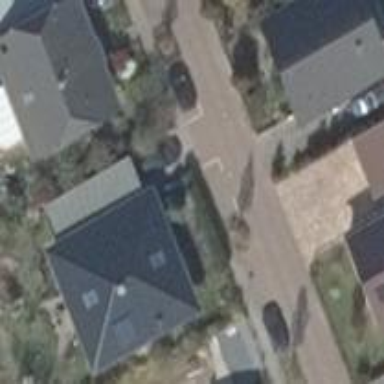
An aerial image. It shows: Simple and straightforward house.